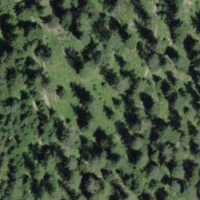
EUNIS habitat code: 43
Species observed at this site:
Convallaria majalis